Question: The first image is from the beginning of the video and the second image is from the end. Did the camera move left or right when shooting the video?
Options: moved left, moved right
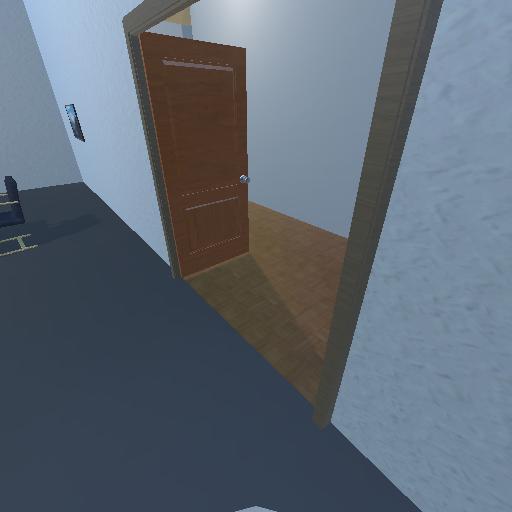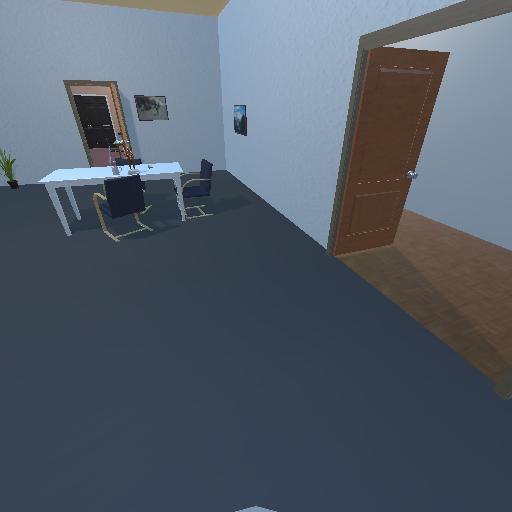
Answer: moved left